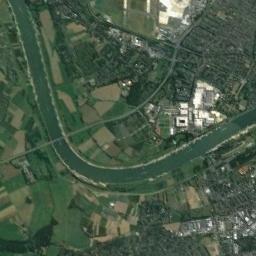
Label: river